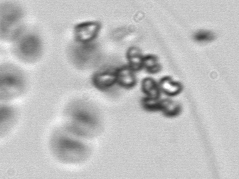
Label: Phaeocystis